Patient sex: F
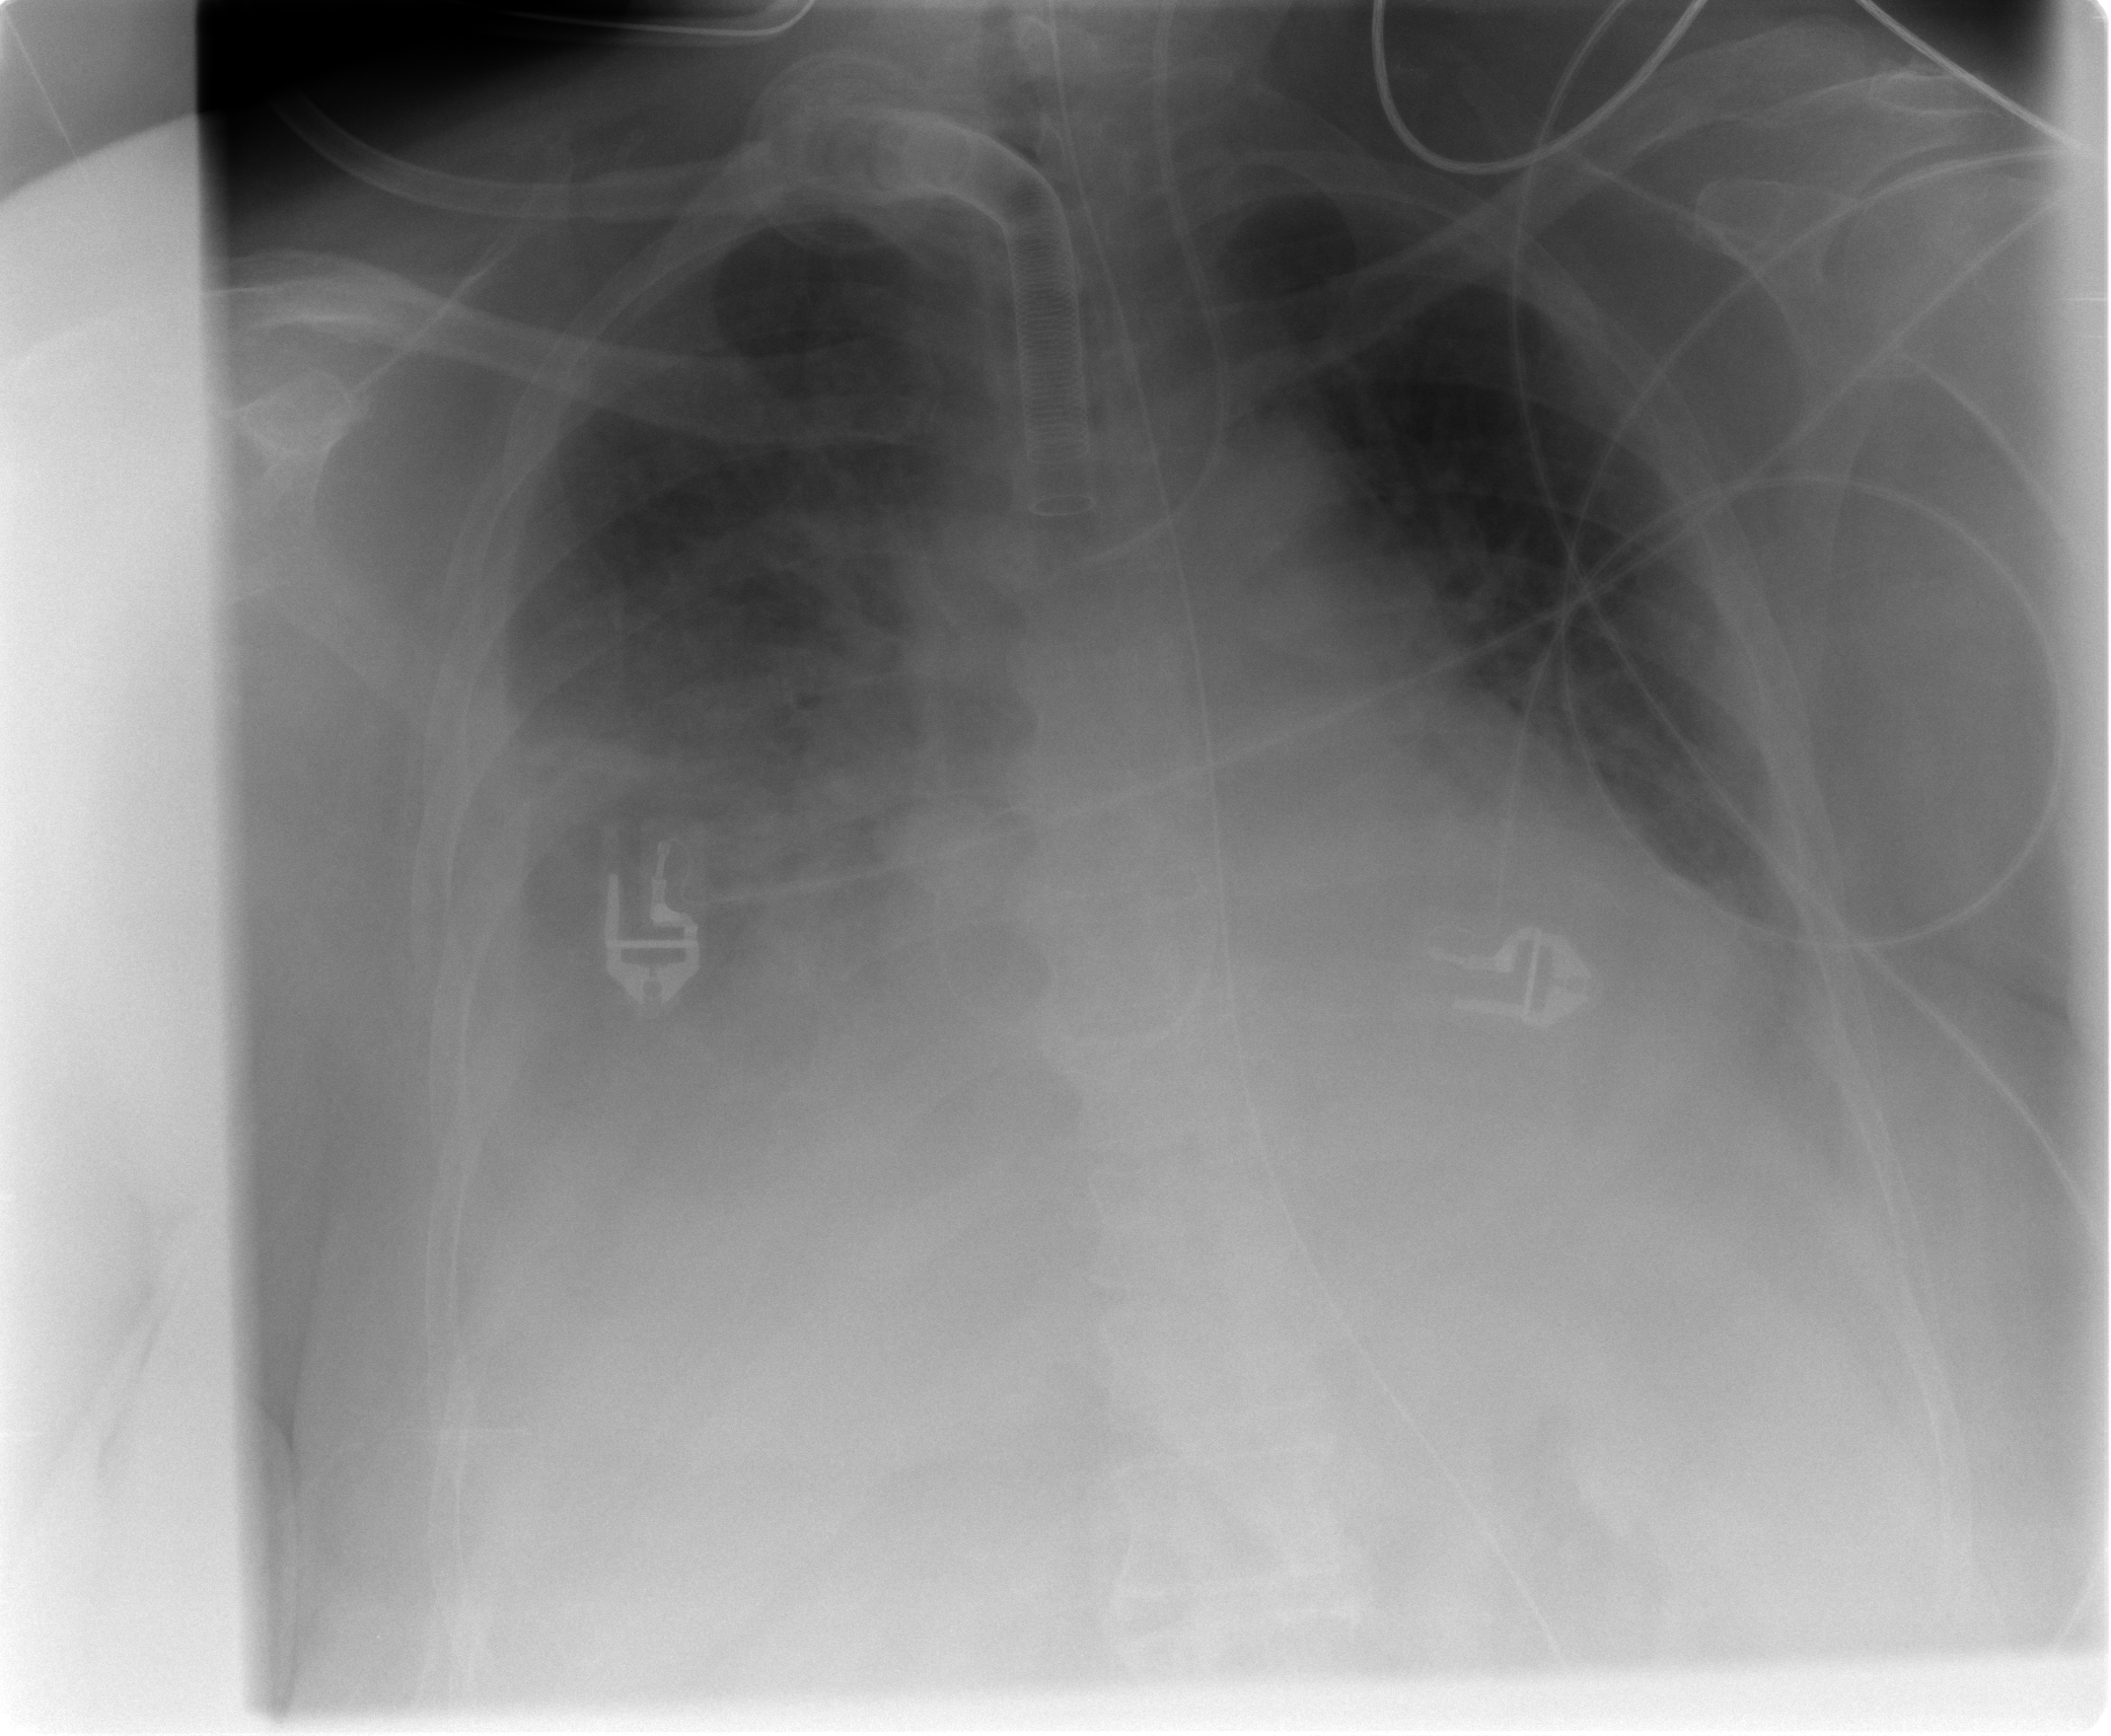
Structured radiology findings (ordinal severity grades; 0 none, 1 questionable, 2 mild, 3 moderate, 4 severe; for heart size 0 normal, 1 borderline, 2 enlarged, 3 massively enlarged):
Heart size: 2
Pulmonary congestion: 3
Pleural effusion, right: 3
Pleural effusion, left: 2
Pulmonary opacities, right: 3
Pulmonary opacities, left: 2
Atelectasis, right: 3
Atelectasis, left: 3